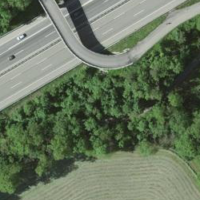
EUNIS habitat code: 57
Species observed at this site:
Cardamine heptaphylla